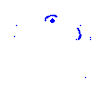
Particle: proton